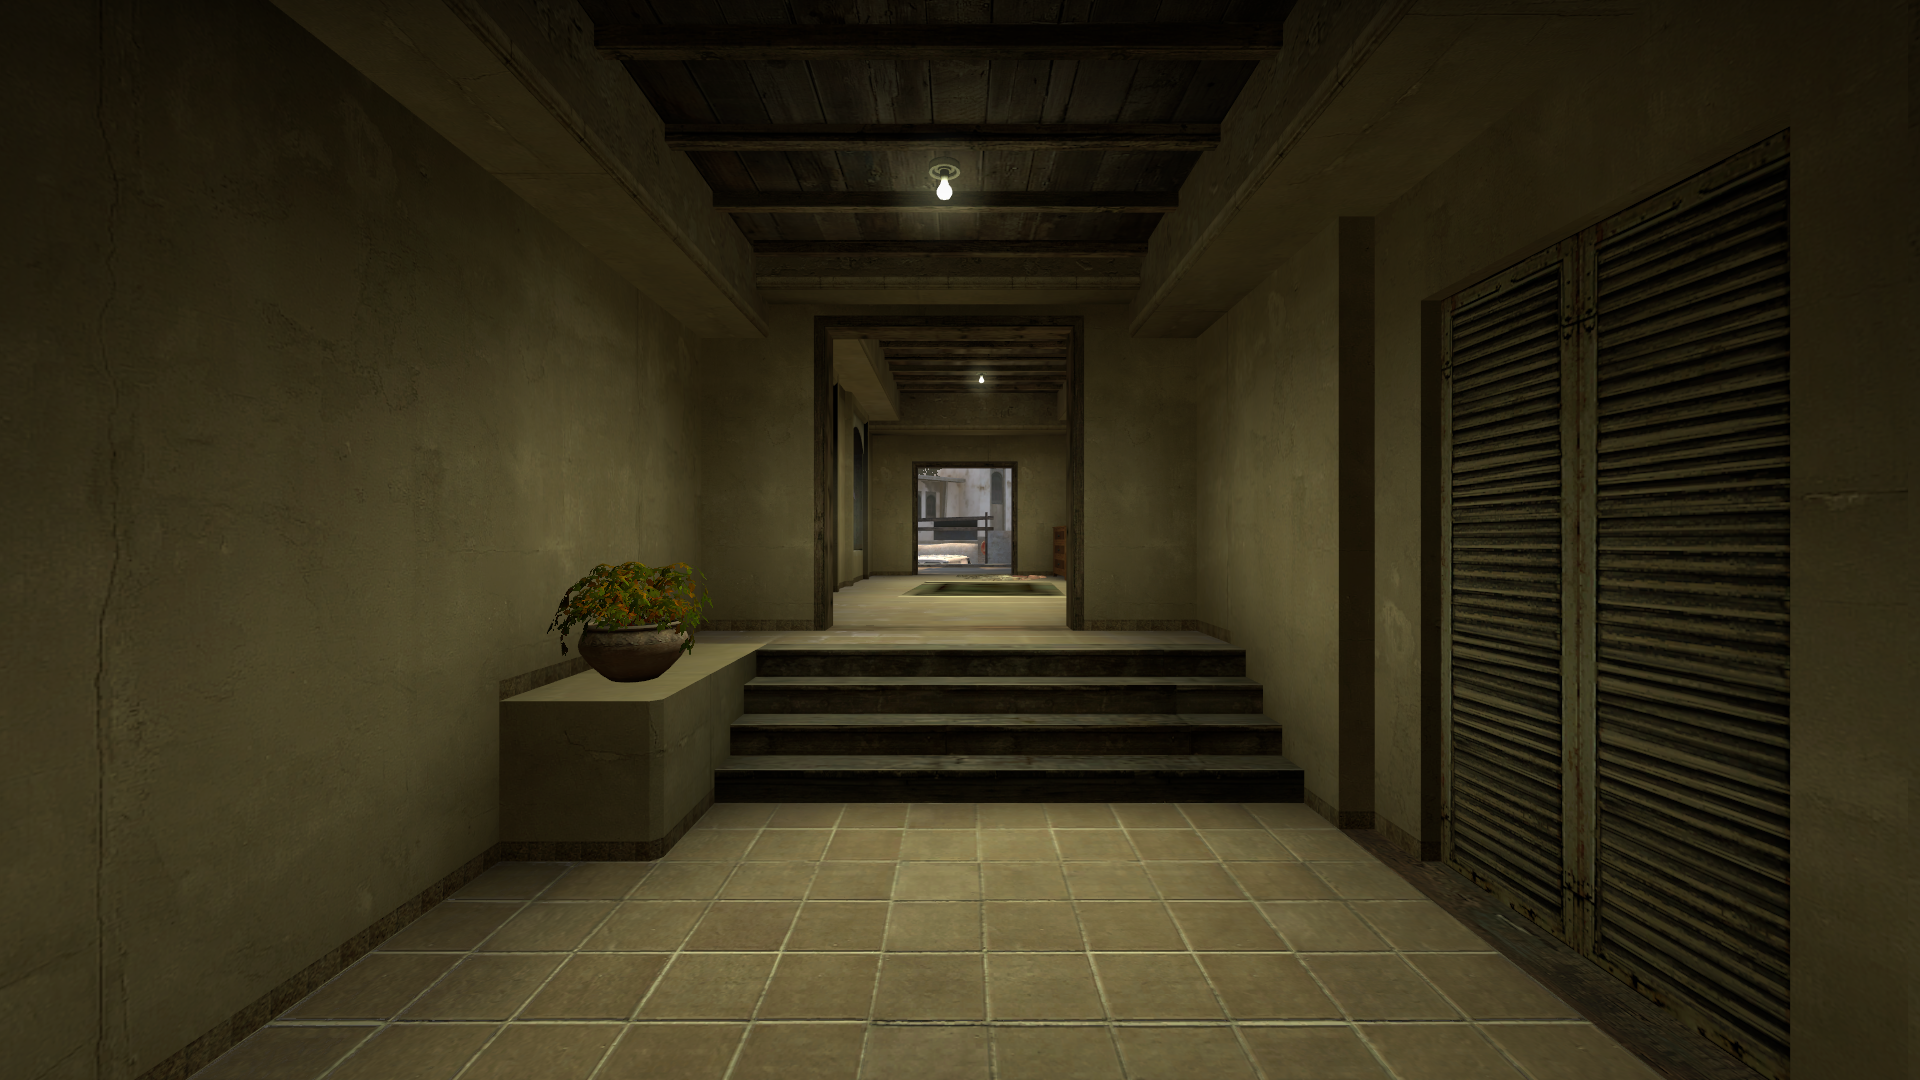
Map: de_mirage